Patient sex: M
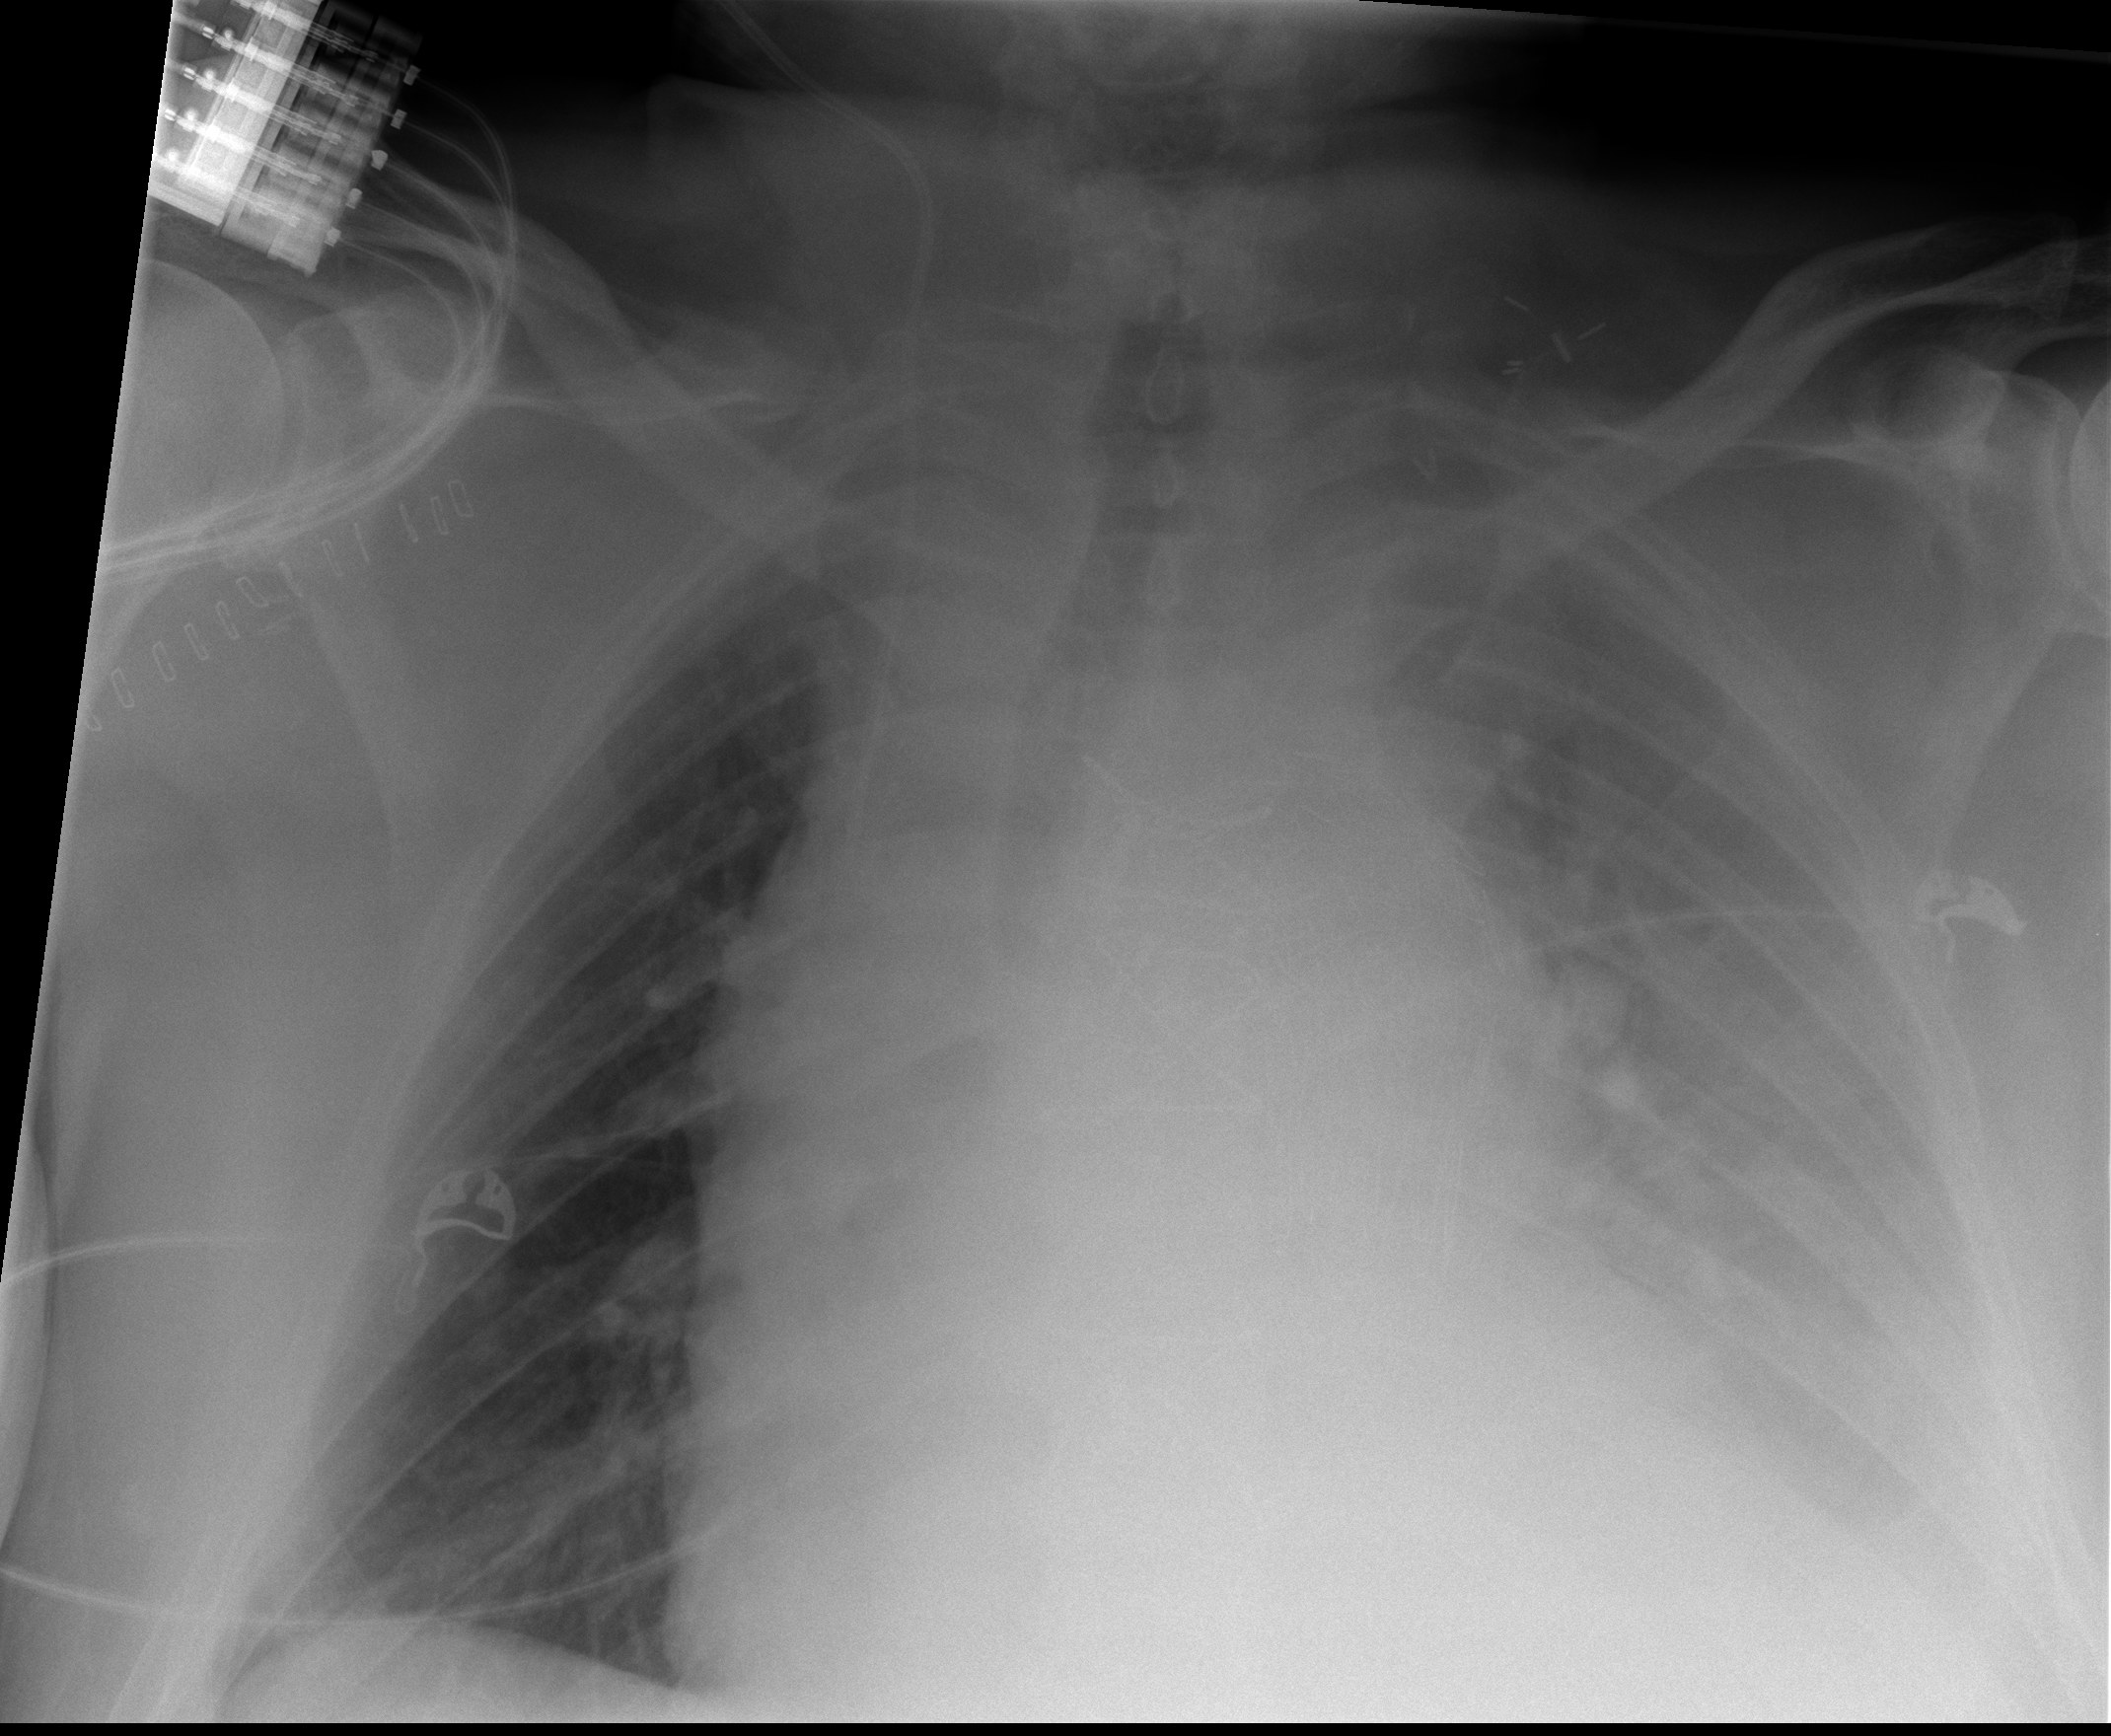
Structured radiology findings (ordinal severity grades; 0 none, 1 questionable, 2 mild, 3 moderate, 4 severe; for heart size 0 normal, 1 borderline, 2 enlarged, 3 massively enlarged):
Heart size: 3
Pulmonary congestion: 2
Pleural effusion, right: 0
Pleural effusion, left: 3
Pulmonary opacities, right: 0
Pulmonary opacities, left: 0
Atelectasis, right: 0
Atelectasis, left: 0